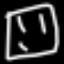
Label: square